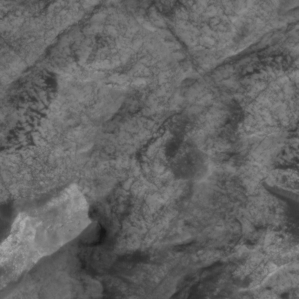
Label: non_frost